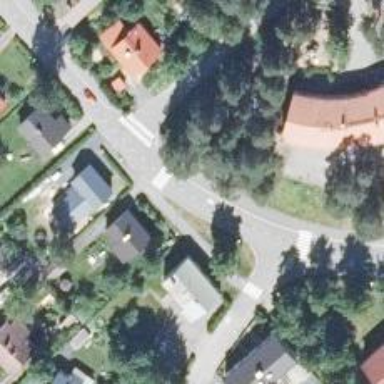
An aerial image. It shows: Marked crossing on footway.